RGB frame:
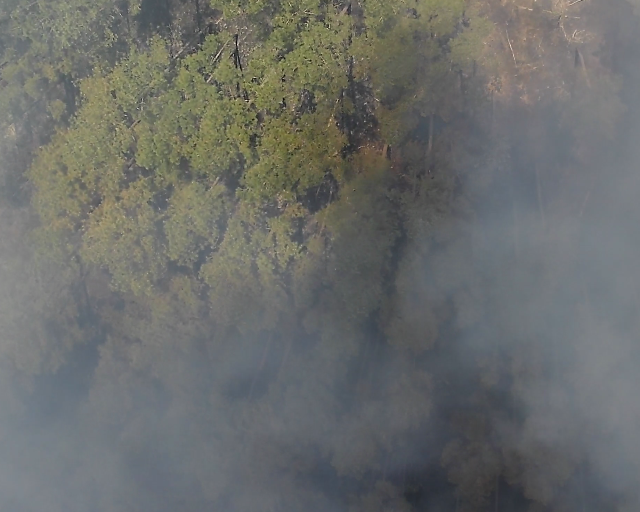
Thermal frame:
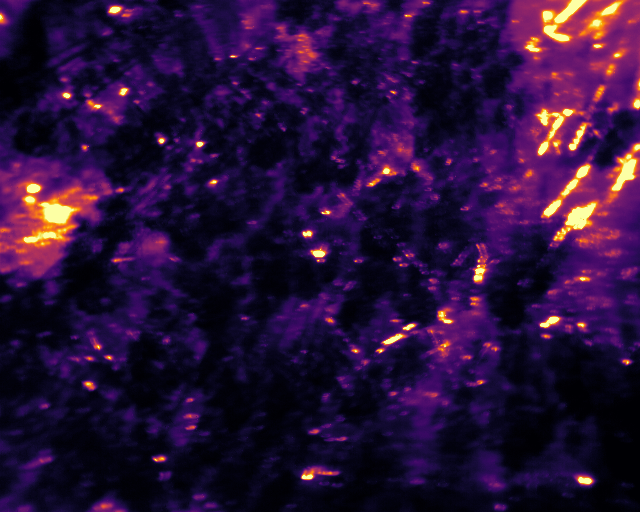
Captured: 2026-02-27 02:40:53
Pixels at or above 80 °C: 3446 (fraction of frame: 0.01052)